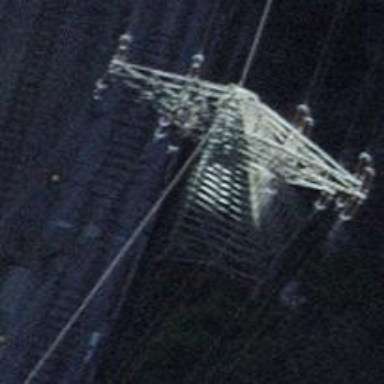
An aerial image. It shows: Lattice structure tower used for power distribution.